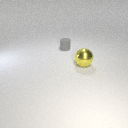
small gray rubber cylinder behind large yellow metal sphere